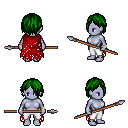
a pixel art fantasy rpg character, female body template, dark elf, purple skin, red tattered cape, white pants, green bangs hairstyle, bracelets, spear, four views (front, back, left, right), 2x2 character sprite sheet, small pixel art, hard edges, no anti-aliasing